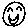
Label: smiley face